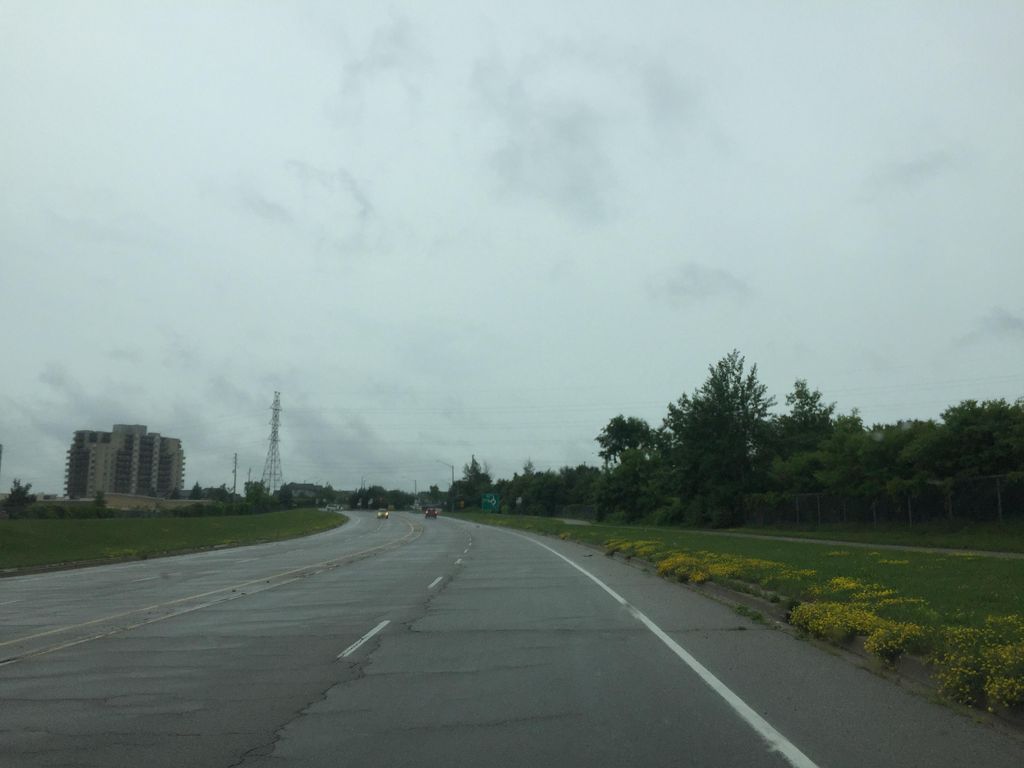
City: kitchener-waterloo